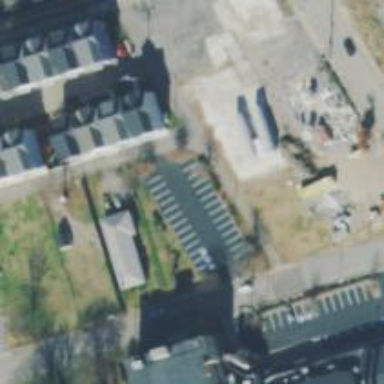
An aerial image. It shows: Alleyway designated as service road.